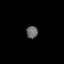
Tissue: lung
Cell type: Myeloid cells
Senescence score: 0.5669
Nuclear area (px): 137
Mean DAPI intensity: 105.898